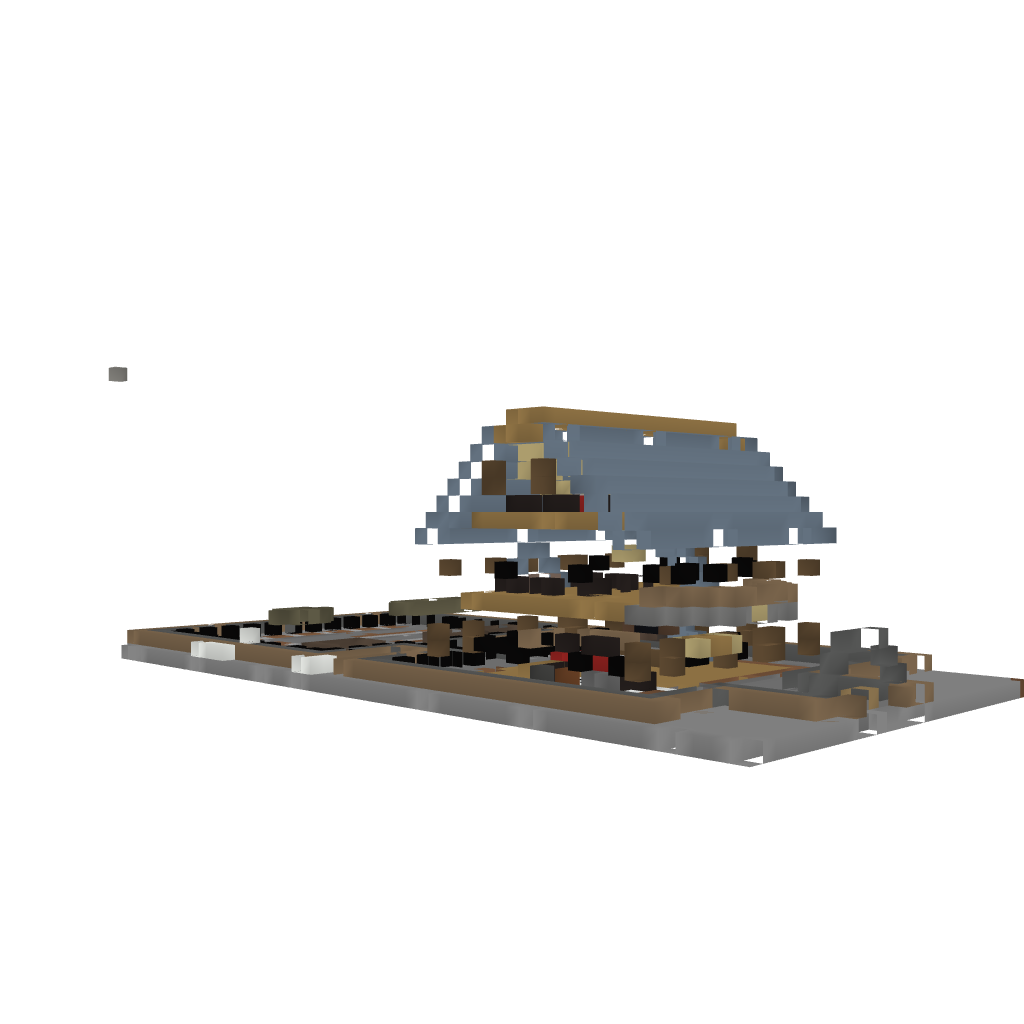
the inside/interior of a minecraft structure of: Medium town house